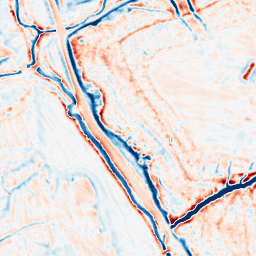
Category: edge_preserving
Decomposition family: bilateral
Decomposition parameters: d: 15
sigma_color: 150
sigma_space: 50
Upsampling method: linear_exact
Upsampling parameters: scale: 8
Upsampling scale: 8